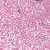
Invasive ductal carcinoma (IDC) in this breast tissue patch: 0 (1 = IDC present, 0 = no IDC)